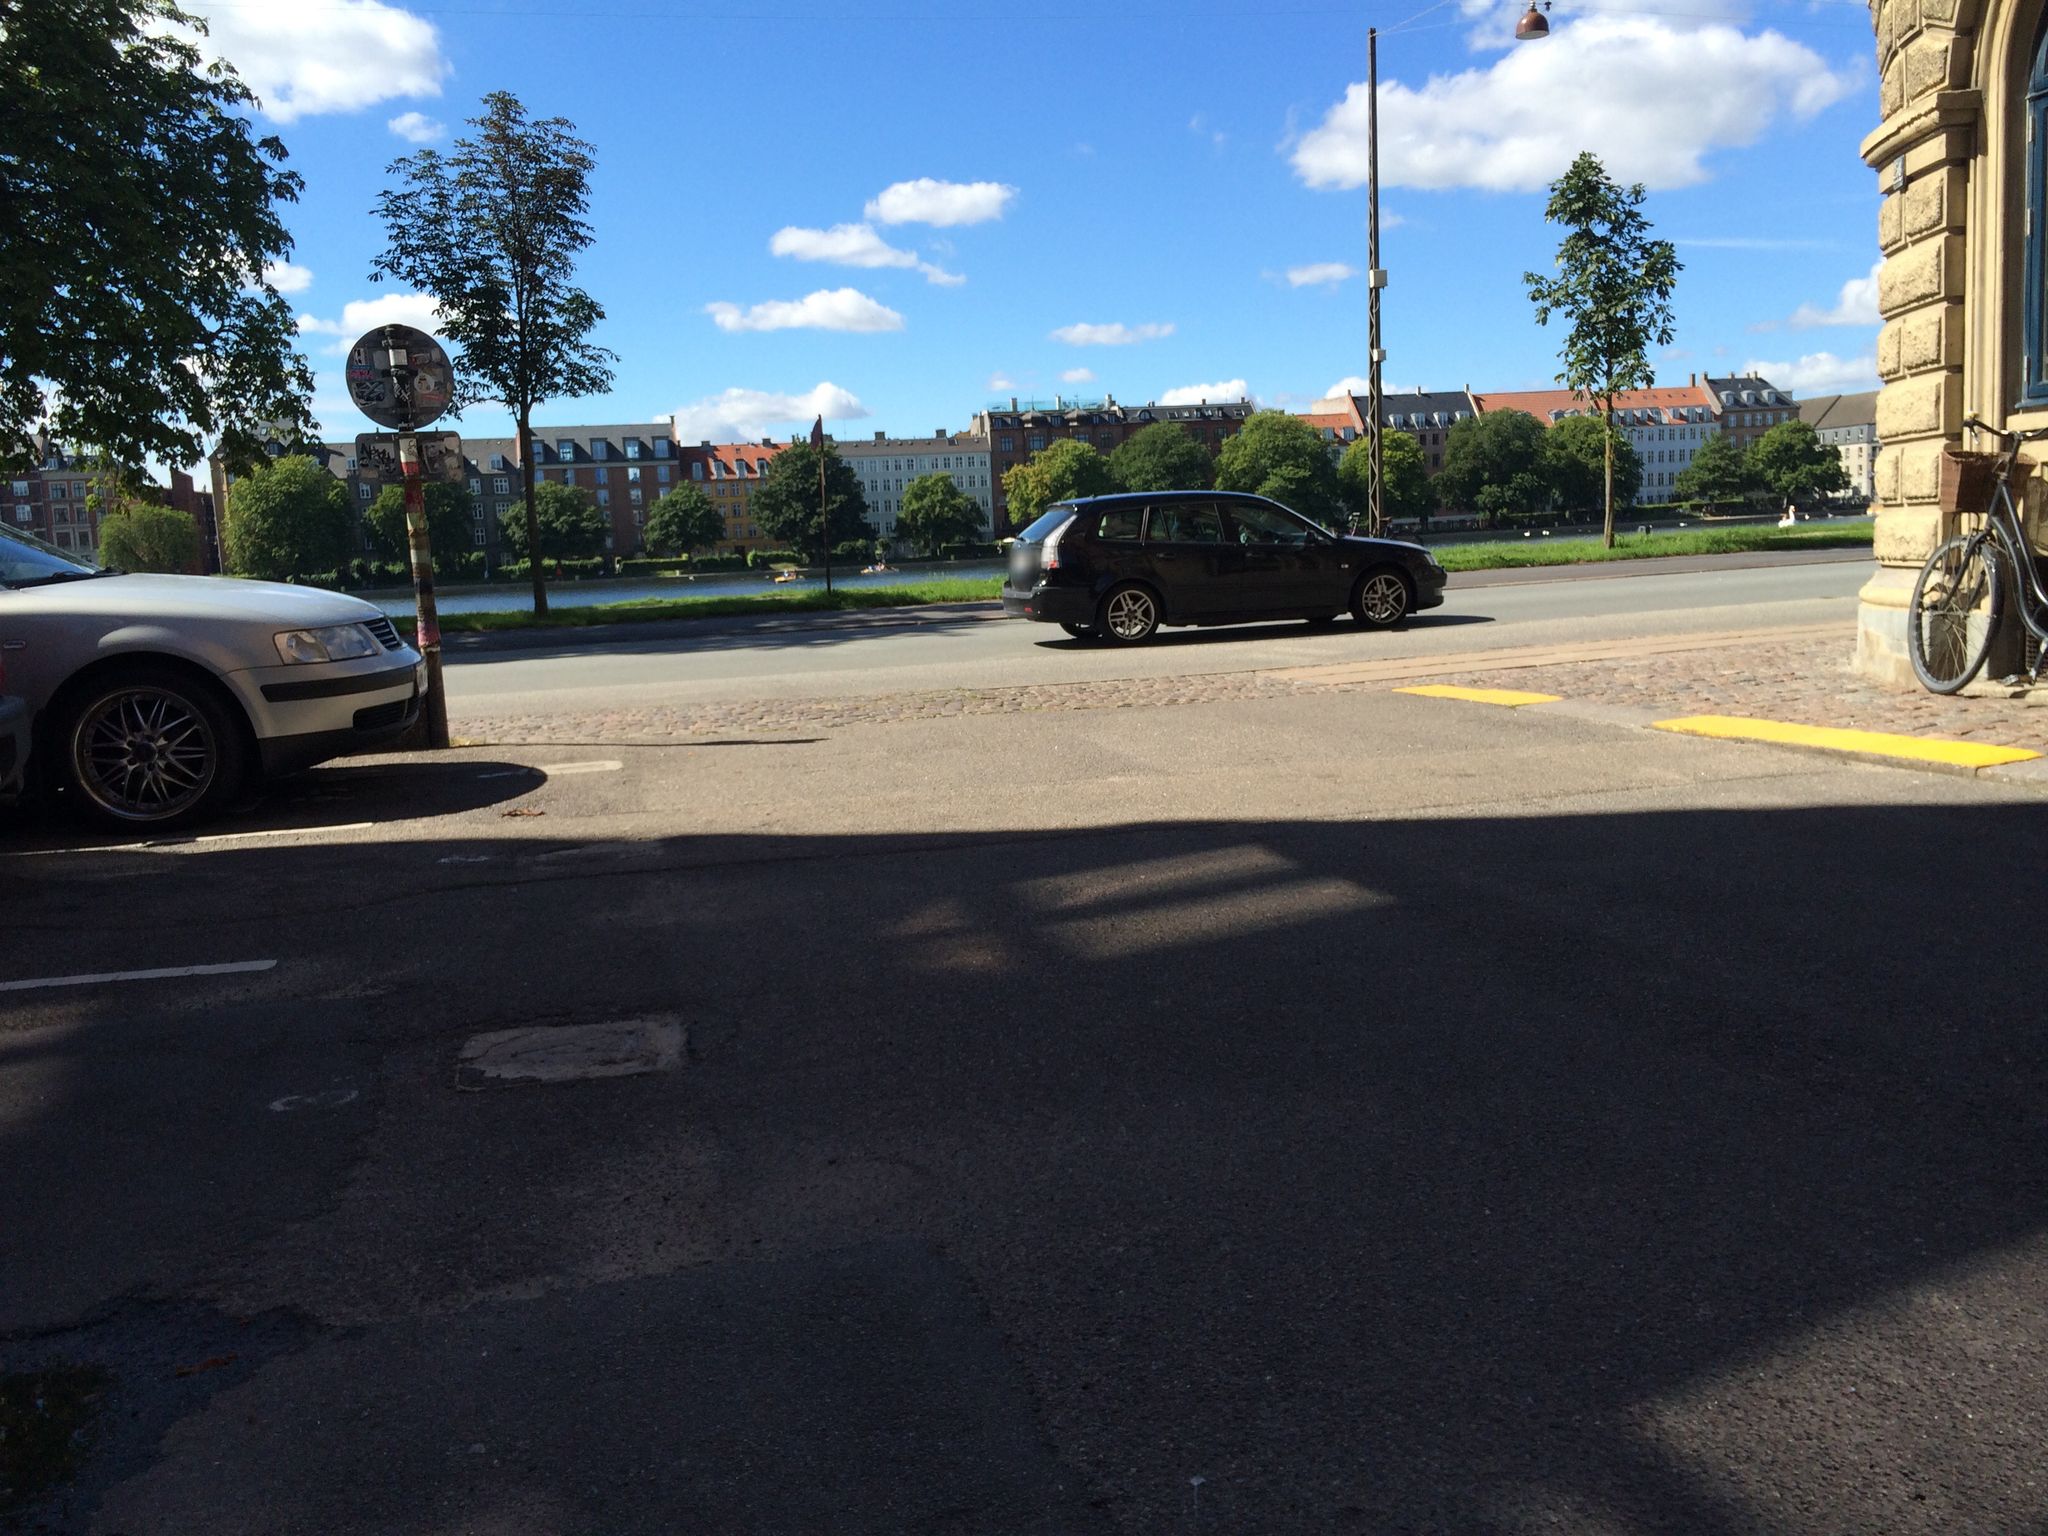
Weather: clear
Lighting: day
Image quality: good
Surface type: cycling surface
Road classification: service, footway, residential
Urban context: urban centre
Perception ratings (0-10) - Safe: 3.3, Lively: 9.57, Beautiful: 9.14, Boring: 5.95, Depressing: 1.35, Wealthy: 8